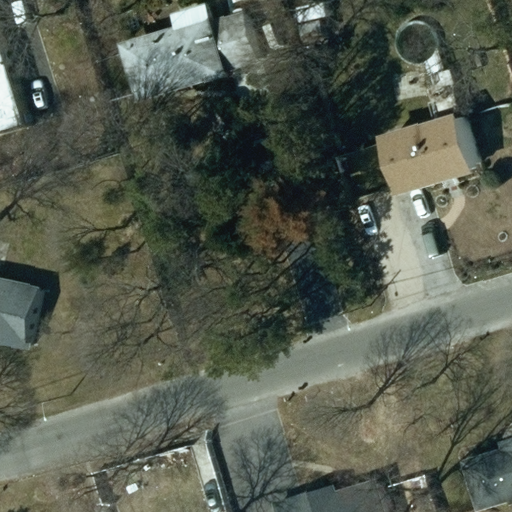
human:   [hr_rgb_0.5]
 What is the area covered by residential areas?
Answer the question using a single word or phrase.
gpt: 10619m2

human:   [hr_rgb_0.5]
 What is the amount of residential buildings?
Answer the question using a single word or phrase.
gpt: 6

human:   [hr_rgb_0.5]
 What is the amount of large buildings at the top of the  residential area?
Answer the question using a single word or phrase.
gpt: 0

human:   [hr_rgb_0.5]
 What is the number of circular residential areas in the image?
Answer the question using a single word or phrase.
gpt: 0

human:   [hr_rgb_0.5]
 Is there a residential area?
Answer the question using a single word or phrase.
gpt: yes

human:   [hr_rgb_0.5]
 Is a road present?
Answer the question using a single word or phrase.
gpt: yes

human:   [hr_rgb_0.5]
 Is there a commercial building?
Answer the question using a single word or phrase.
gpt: no

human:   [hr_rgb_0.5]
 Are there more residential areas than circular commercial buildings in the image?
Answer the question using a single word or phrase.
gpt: yes

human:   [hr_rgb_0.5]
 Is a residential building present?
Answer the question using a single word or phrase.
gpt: yes

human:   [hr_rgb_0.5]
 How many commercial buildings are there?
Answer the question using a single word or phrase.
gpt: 0

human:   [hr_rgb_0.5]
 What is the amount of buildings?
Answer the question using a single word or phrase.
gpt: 6

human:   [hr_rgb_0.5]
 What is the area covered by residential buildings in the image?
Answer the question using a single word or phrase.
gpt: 993m2

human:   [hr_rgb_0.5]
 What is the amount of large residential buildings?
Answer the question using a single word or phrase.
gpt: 0

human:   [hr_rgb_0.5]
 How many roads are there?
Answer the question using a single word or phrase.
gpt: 1

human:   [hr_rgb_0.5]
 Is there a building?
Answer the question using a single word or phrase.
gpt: yes

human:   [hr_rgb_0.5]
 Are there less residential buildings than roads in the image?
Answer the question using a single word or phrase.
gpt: no

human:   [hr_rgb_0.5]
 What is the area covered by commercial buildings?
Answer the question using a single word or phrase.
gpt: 0m2

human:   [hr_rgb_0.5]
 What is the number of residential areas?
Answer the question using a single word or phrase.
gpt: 1

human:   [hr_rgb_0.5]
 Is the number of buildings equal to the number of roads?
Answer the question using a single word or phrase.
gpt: no

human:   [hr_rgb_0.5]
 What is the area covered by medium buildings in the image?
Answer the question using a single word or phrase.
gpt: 903m2

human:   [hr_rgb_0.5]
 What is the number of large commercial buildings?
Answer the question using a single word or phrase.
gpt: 0

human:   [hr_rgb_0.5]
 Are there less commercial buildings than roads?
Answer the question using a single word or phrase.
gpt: yes

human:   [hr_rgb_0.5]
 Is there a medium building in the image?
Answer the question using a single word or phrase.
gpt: yes

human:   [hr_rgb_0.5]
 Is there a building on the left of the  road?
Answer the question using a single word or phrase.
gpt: yes

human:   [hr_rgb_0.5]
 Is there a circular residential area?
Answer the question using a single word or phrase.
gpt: no

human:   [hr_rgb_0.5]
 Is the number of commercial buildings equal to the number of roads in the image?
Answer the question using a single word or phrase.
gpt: no

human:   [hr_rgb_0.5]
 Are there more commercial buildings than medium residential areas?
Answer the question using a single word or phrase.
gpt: no

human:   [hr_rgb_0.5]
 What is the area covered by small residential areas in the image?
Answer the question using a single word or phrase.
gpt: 0m2

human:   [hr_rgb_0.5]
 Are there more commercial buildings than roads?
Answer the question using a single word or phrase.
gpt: no

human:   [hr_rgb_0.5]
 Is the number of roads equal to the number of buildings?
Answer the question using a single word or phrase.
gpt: no

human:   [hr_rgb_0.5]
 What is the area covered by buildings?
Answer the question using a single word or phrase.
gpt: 993m2

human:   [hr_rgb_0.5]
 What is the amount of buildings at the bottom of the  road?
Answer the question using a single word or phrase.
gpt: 2

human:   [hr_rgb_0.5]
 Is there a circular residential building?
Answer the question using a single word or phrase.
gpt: no

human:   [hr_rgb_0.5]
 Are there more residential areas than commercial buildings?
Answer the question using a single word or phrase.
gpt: yes

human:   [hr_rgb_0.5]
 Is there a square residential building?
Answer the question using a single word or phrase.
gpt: no

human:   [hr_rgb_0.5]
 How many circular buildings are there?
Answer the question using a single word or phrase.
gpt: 0

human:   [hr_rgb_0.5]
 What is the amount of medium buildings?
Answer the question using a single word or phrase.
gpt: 5

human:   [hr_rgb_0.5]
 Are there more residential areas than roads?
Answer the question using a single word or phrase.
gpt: no

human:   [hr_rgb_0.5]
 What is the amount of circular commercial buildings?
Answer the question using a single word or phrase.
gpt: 0

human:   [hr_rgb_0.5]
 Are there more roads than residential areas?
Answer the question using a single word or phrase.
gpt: no

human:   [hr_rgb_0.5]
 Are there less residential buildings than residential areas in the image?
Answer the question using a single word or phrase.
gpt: no

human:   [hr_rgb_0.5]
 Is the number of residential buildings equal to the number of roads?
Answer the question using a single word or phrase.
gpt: no

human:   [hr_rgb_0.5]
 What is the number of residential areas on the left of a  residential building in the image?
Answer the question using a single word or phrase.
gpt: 1

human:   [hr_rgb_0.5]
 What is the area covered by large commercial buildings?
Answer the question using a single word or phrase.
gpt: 0m2

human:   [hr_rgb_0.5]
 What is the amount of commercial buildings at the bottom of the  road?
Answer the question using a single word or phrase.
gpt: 0

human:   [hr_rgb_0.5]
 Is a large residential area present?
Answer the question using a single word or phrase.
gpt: yes

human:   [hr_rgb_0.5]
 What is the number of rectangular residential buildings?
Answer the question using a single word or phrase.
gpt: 5

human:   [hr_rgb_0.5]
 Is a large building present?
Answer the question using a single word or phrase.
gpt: no

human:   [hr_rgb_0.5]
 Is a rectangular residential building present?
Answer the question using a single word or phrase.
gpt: yes

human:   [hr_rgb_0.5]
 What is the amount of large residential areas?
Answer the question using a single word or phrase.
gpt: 1

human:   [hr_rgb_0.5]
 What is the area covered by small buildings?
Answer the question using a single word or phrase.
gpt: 90m2

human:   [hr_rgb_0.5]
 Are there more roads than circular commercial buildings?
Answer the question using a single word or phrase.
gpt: yes

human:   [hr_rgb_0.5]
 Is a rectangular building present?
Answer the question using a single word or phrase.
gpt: yes

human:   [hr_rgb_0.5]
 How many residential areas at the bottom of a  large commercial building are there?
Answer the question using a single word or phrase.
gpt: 0

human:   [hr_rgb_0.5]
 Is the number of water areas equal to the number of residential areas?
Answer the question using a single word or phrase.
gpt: no

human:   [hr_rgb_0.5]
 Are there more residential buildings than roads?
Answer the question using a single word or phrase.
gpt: yes

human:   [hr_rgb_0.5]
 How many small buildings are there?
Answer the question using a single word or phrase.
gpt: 1

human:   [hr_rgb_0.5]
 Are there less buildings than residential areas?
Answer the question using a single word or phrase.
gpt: no

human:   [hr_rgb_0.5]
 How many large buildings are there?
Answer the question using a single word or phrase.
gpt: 0

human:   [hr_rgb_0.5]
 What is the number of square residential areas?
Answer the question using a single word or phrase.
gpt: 0

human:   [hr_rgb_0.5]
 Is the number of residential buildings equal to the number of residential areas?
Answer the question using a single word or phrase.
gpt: no

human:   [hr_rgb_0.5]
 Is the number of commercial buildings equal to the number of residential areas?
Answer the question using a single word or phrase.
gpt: no

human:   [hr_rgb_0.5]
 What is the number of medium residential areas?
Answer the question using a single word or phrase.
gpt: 0

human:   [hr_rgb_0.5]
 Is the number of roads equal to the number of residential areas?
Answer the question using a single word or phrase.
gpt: yes